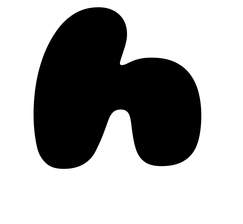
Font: Gluten_Black